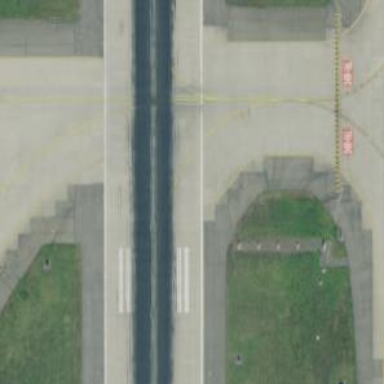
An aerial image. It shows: Image of taxiway at airport.